Question: I want to display the Job Title in the TextBox when I click on a person in the ListBox.

---
So as you can see I have a 'job title', a 'name' and a 'skill set'
'''
private void lstFree_SelectedIndexChanged(object sender, EventArgs e)
{
txtJobTitle = lstFree.SelectedIndex.ToString();
}
'''
This is the code I wrote that I would assume would give me the goal I wanted.
Whenever I click as you can see on the form, it's just blank.
I will be happy to supply you with more information pertaining to Constructors or anything on the like.
This is the code for the 'Member' class that all the 'Employees' run through.
'''
public enum Job { Employee, Supervisor, Administrator };
public enum Skills {CSharp, SQL, PHP, Javascript, Web, Python, Oracle, CPlus, Perl };
abstract class Member
{
protected Job job;
protected String employeeName;
protected Skills skills;
}
'''
Code used to populate ListBox:
'''
private List<Employee> employees;
employees = new List<Employee>();
Employee e1 = new Employee(Job.Employee, "Ron Jeremy", Skills.CSharp);
employees.Add(e1);
//method to display all employees on listbox
'''
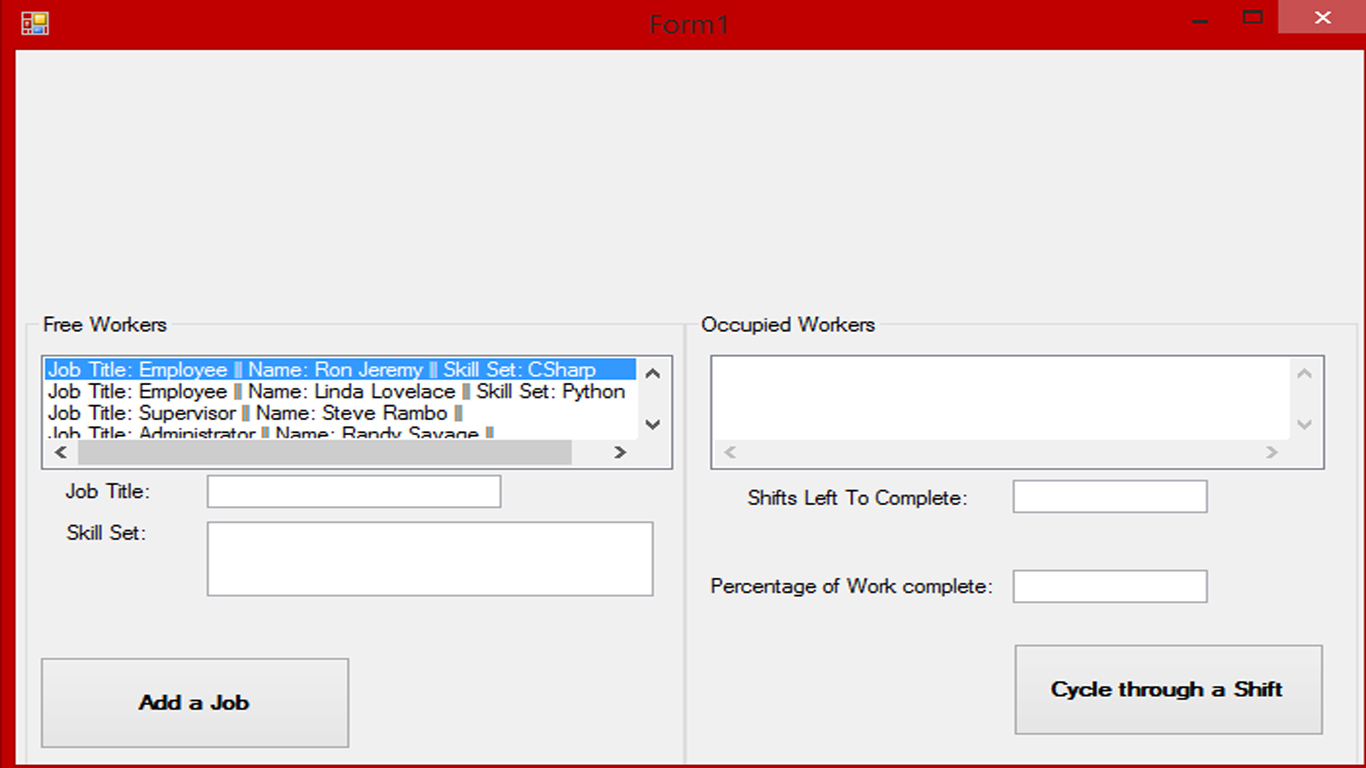
Answer: Cast the 'SelectedItem' property back to the class type you populated the 'ListBox' with, and then access the property you want off of it (such as the employee's name).
'''
txtJobTitle.Text = ((Employee)lstFree.SelectedItem).Name;
'''